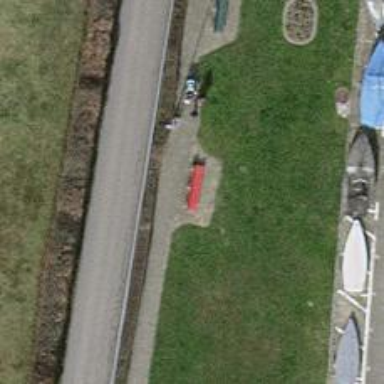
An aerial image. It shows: Bench for seating.